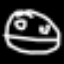
Label: frog